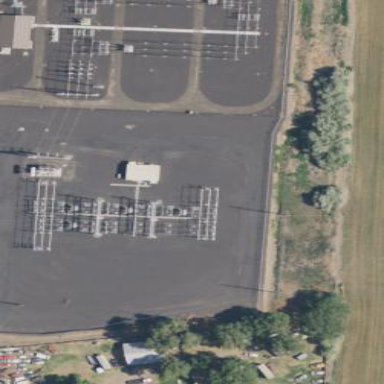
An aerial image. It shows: Power substation.